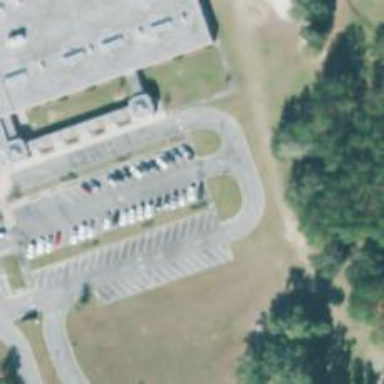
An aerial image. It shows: Parking space.